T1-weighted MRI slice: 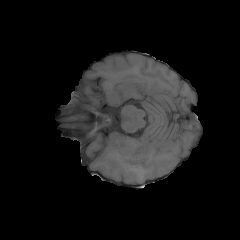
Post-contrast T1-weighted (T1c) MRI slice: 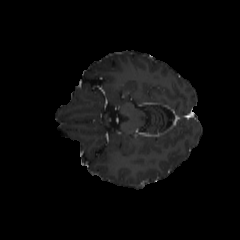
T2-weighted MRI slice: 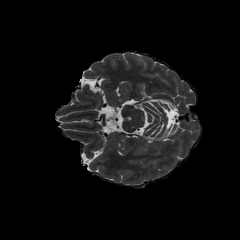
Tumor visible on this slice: no